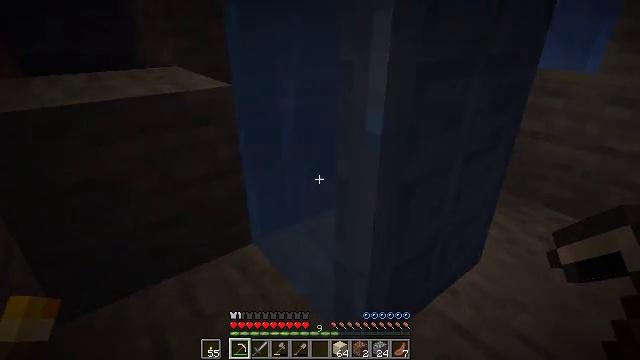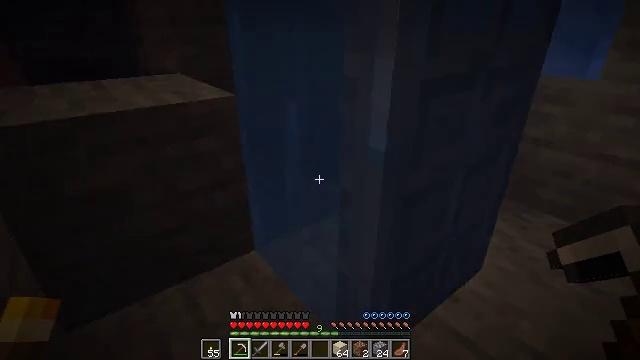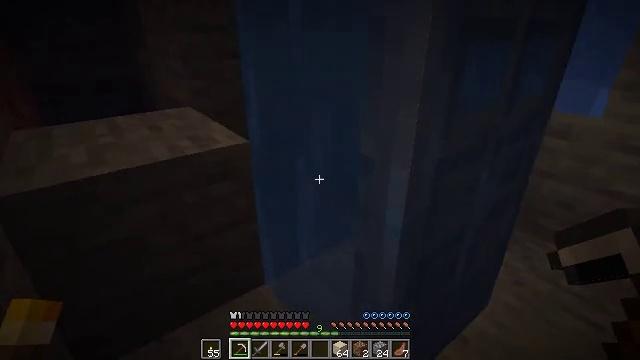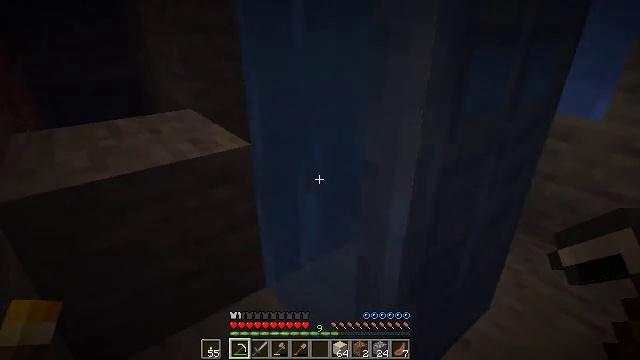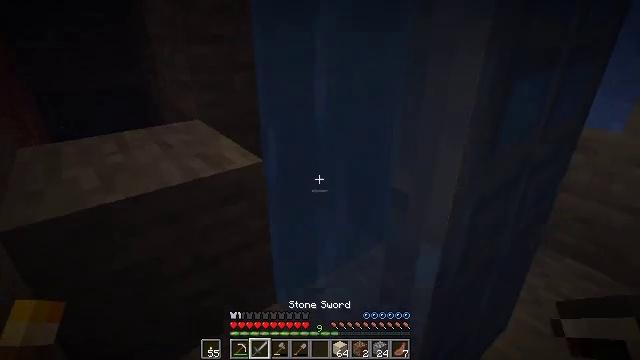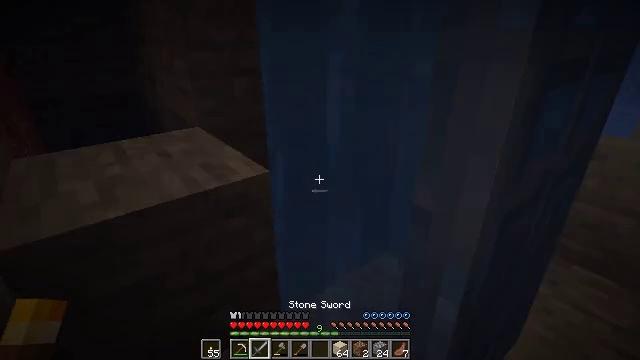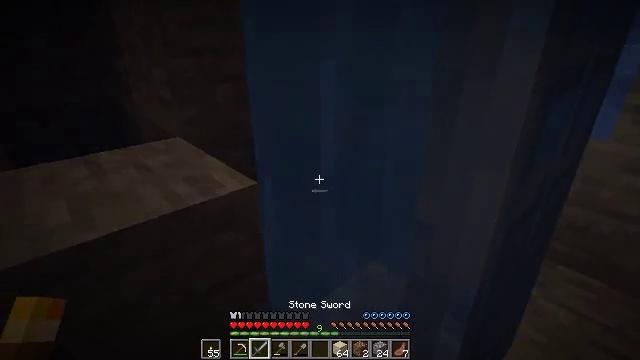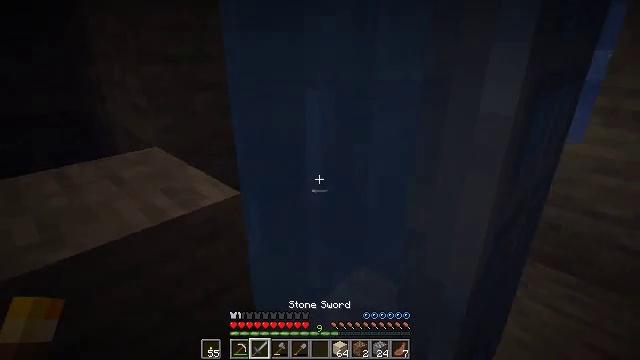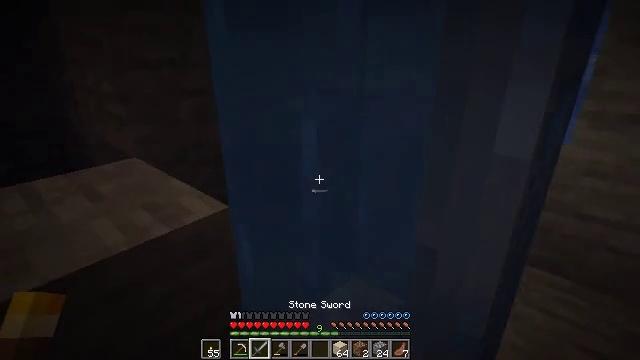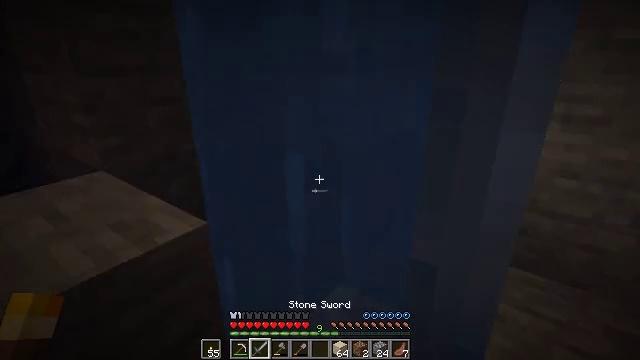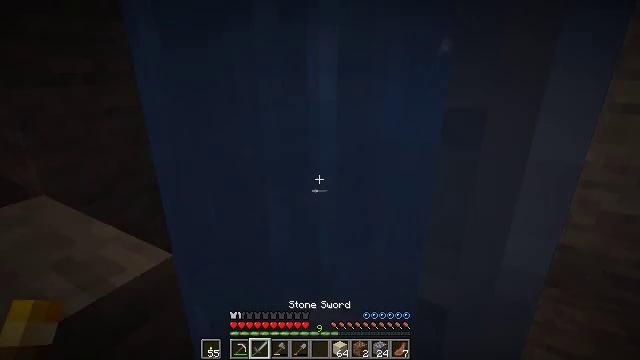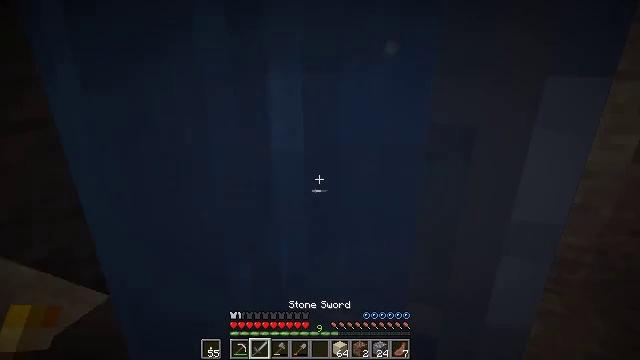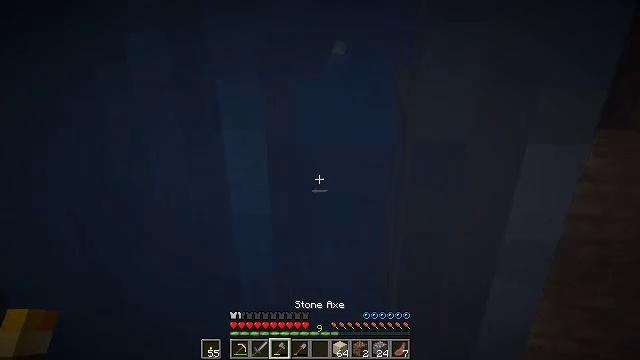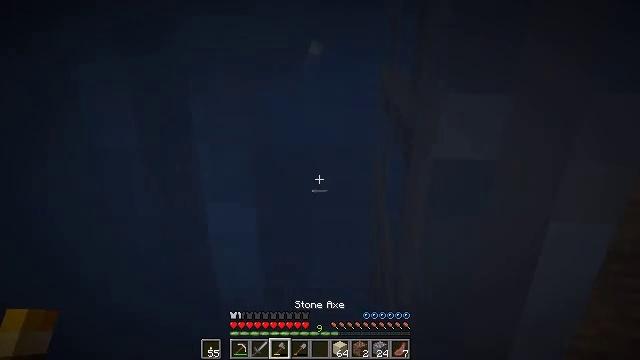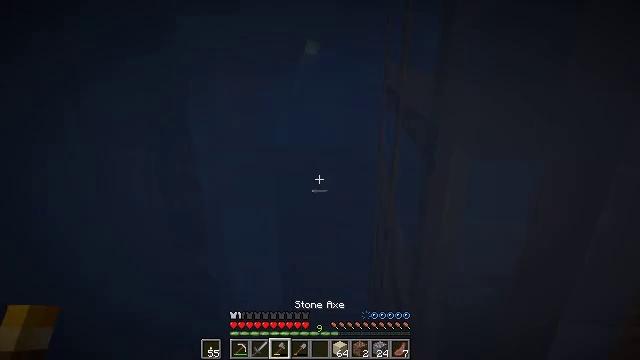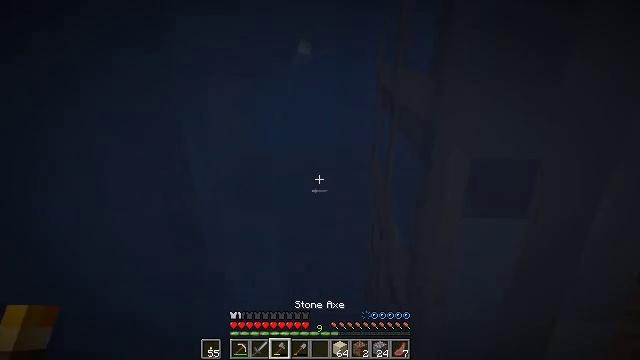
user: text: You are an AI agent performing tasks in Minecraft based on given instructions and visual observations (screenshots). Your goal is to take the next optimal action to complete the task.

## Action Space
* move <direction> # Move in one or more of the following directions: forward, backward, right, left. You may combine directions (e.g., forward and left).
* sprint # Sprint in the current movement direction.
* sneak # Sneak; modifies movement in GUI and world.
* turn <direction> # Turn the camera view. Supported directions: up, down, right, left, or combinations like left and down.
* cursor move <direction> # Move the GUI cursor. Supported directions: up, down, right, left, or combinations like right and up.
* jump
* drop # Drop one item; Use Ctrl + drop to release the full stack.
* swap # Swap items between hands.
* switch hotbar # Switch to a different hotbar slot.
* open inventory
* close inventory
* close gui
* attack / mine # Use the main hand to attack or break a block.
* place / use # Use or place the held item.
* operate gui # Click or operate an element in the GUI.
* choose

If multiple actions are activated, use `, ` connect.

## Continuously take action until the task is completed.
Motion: motion action
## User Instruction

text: Break the oak door to remove it.
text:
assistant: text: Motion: move forward and move left
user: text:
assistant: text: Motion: move forward and move left
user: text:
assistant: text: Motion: move forward and move left
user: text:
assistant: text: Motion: move forward and move left
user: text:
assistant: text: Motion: move forward and move left
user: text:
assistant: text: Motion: move forward, turn right
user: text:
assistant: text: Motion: move forward, turn right and up
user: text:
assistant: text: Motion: move forward, turn right
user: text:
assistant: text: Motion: move forward, turn right
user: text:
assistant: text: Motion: move forward, turn right
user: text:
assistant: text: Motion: move forward, turn right
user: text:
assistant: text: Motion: move forward, turn right
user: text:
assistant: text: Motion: move forward, turn right
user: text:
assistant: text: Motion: move forward, turn right
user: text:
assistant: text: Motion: move forward and move left, turn right
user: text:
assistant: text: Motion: move forward and move left, turn right
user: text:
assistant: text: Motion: move forward and move left, turn right
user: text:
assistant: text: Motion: move forward and move left, turn right
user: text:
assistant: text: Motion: move forward, turn right
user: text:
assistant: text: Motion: turn right
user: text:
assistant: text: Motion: no_op
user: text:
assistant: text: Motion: no_op
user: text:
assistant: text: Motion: turn left and up
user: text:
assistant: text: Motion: move left, turn left and up
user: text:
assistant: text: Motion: move left
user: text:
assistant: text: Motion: move left
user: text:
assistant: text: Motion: move left
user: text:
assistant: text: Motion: no_op
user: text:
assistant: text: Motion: no_op
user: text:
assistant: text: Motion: move forward